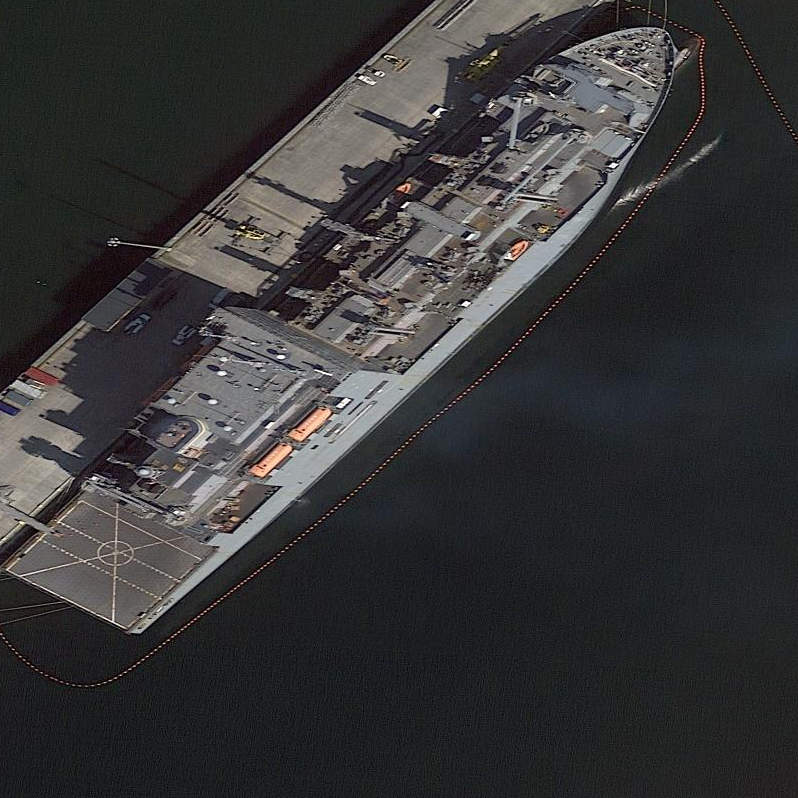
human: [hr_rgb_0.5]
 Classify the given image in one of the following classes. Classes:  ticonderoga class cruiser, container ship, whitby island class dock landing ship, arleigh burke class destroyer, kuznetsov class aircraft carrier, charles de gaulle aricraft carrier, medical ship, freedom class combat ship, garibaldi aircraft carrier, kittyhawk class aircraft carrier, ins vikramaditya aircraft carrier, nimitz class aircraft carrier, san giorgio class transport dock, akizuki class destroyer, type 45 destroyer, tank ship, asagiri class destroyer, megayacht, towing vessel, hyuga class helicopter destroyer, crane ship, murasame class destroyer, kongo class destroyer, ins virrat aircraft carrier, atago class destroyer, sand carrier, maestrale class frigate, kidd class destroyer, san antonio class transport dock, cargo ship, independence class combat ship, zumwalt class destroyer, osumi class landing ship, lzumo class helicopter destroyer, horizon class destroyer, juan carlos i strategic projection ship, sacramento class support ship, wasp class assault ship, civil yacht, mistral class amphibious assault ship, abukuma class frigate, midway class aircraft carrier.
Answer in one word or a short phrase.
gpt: Crane ship